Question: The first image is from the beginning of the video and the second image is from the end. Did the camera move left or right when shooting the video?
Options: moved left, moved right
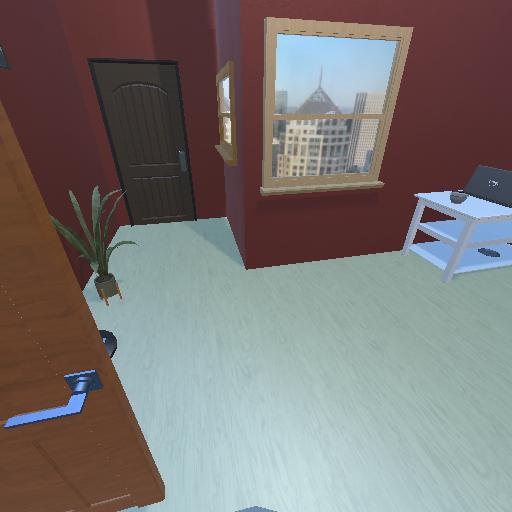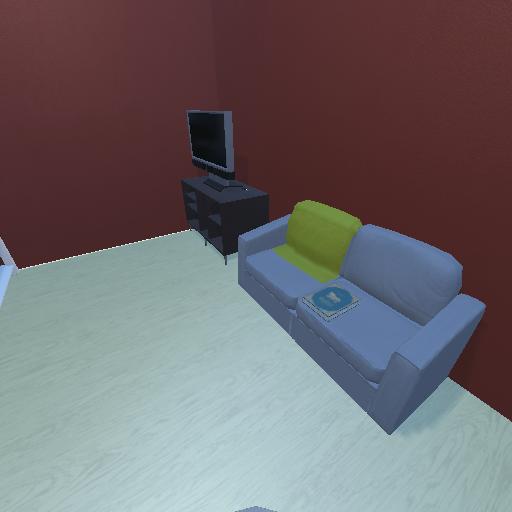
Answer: moved left